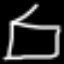
Label: square